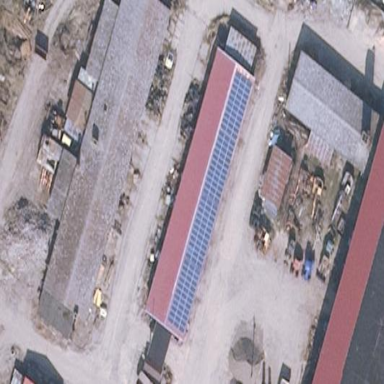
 generating electricity through photovoltaic methods."